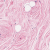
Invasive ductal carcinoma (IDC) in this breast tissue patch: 0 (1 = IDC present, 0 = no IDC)